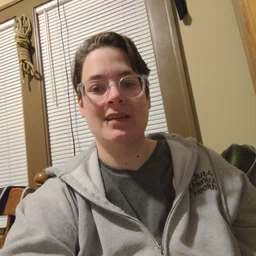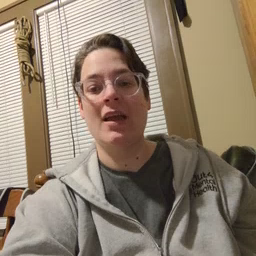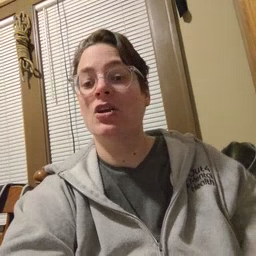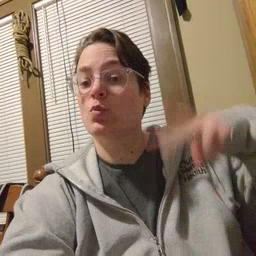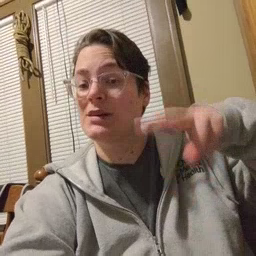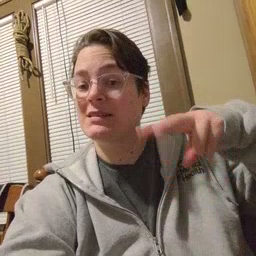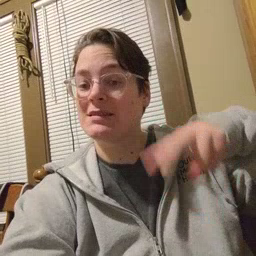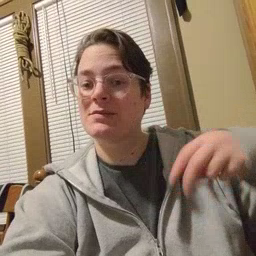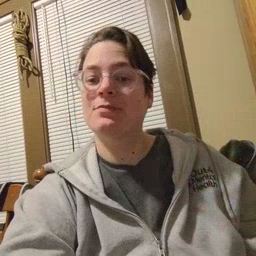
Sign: read